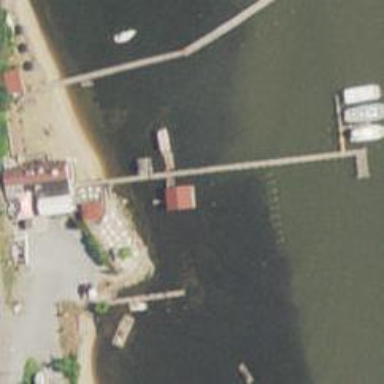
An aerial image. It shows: Pier with mooring facilities.